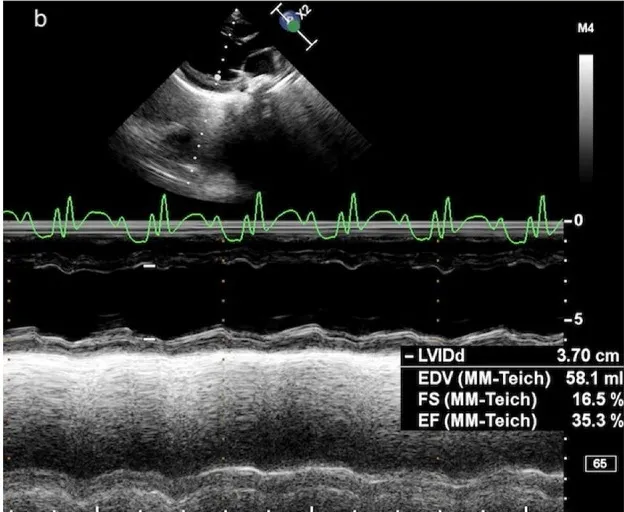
(b) Echo shows a dilated, poorly functioning left ventricle (EF 35.
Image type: radiology (ultrasound)